一年级 · 立体几何学
(4 分) 把拼图与它所用的材料连一连。

    (8 分) 连一连。

长方体 球 正方体 圆柱

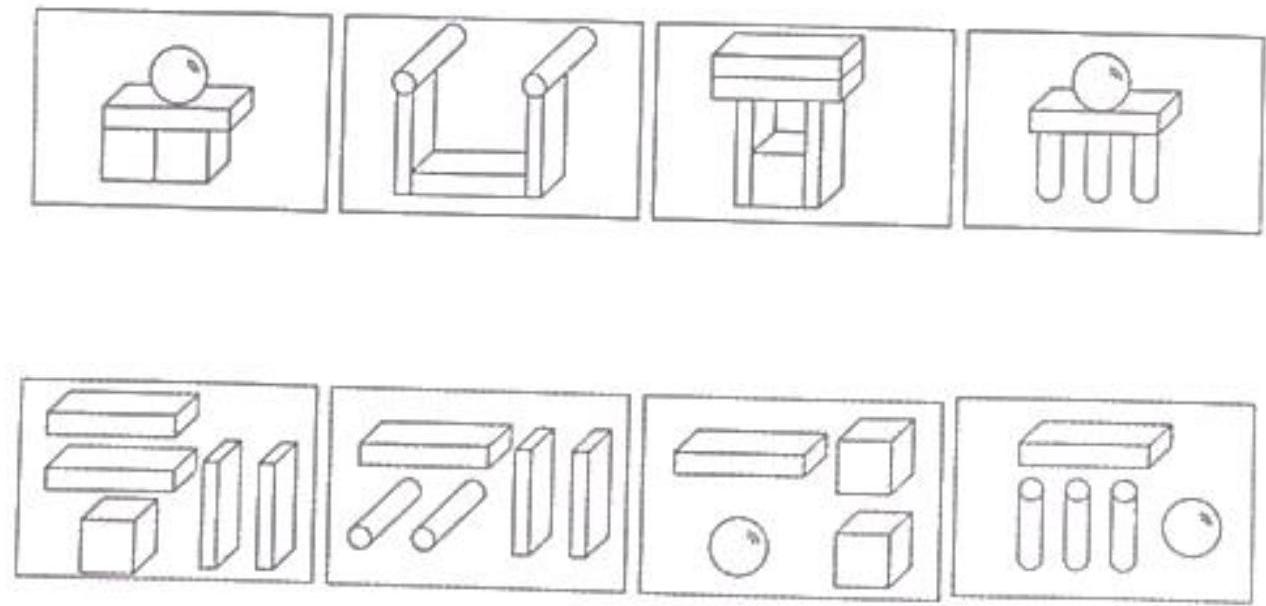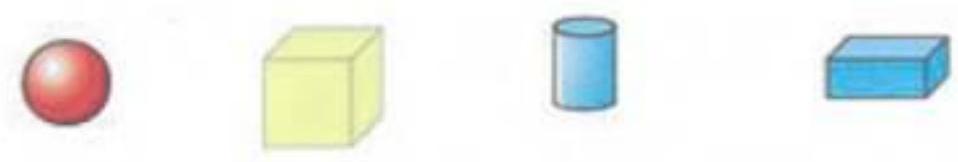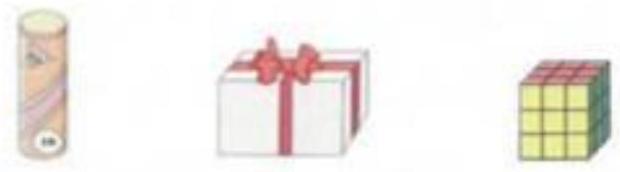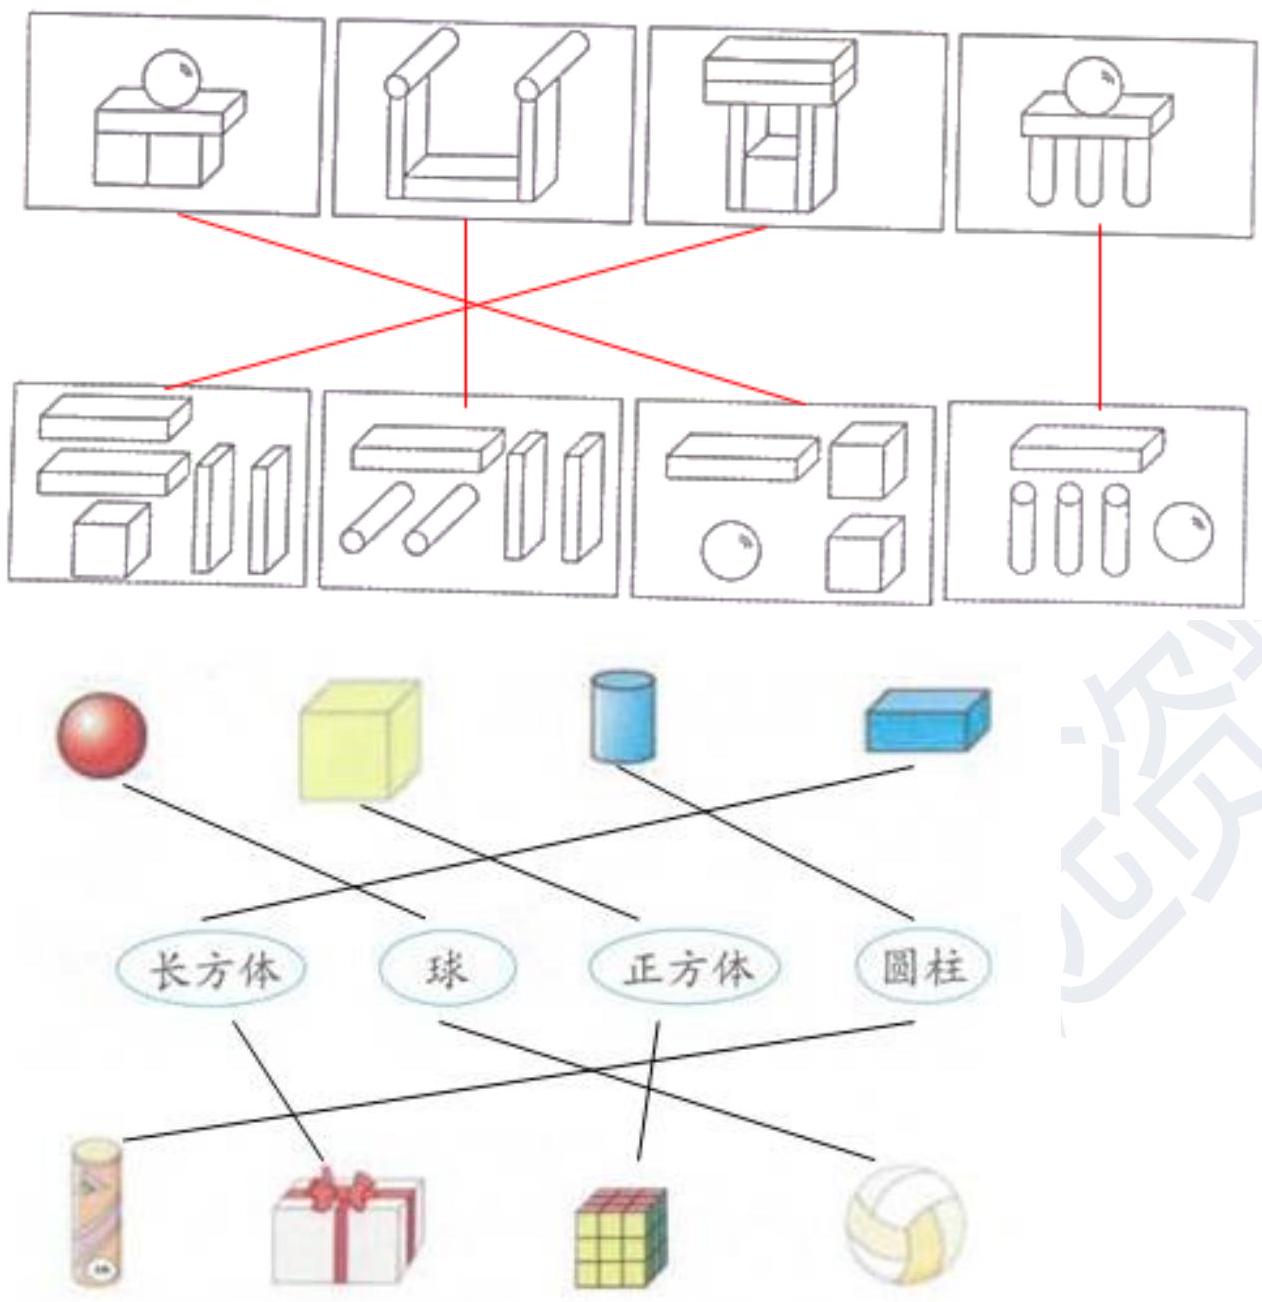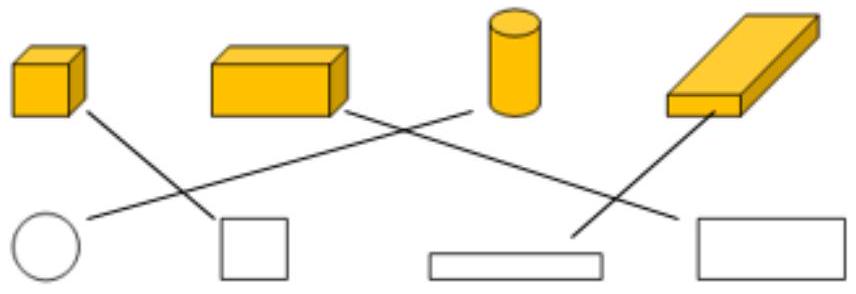
答案:

18．_详解解：如图所示：